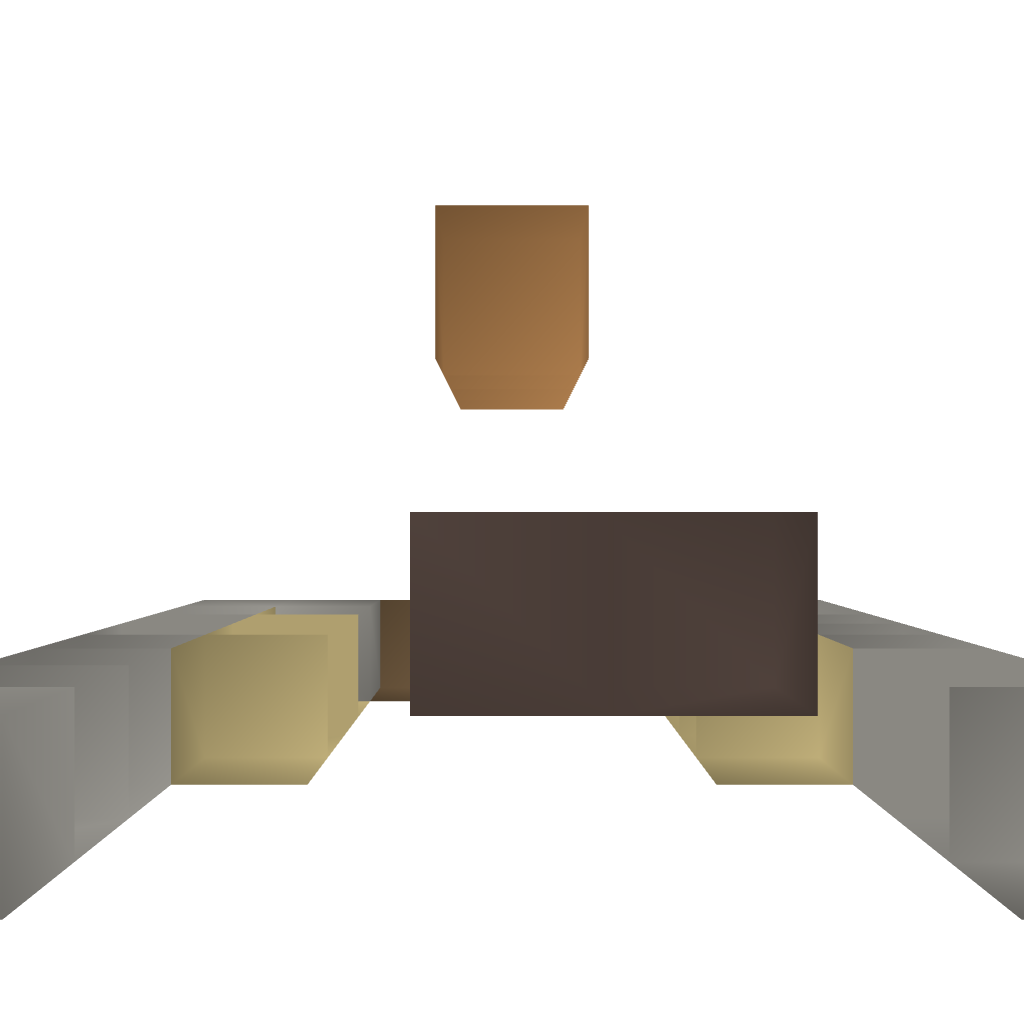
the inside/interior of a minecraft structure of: Mini Apple Store